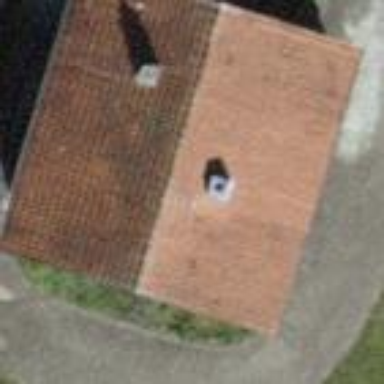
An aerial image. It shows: Building with tiled roof.